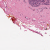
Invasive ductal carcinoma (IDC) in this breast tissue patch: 0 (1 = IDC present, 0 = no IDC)